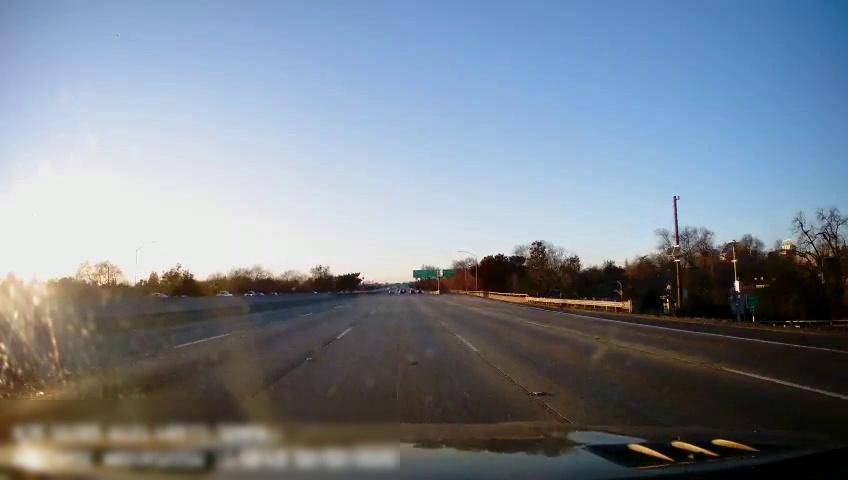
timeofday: Day
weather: Sunny
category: Drivable Space
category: Lanes | Current Lane
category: Lanes | Current Lane
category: Lanes | Alternate Lane
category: Lanes | Alternate Lane
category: Traffic | Signs
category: Traffic | Signs
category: Traffic | Signs